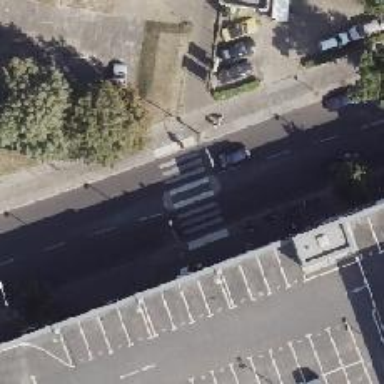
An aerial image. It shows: Uncontrolled footway crossing with central island.